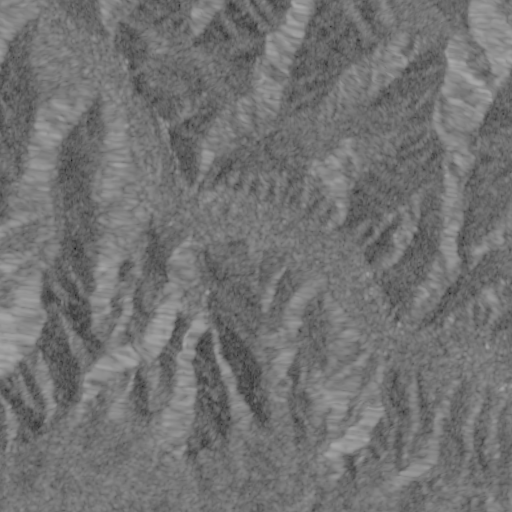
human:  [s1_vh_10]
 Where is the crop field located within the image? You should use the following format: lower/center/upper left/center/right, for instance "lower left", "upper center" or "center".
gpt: The crop field is located in the upper left of the image.
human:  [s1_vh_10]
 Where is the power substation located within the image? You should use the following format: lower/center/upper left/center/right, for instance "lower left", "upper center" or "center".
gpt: The power substation is located in the lower right of the image.
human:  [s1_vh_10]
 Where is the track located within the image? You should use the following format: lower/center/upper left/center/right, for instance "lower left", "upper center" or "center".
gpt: There is no track in the image.

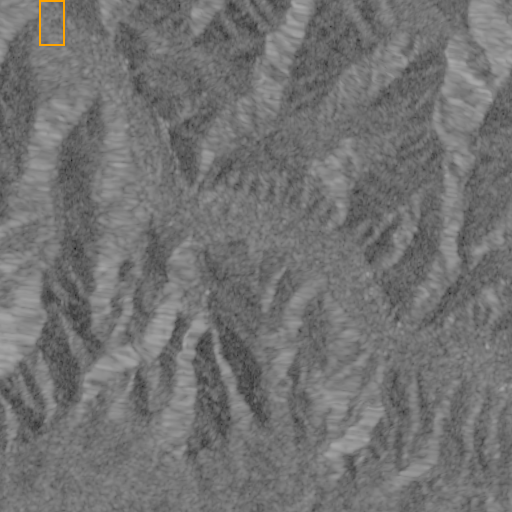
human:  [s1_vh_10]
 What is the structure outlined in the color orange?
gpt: The structure outlined in orange is a crop field.
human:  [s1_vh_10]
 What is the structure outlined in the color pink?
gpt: There is no pink outline.